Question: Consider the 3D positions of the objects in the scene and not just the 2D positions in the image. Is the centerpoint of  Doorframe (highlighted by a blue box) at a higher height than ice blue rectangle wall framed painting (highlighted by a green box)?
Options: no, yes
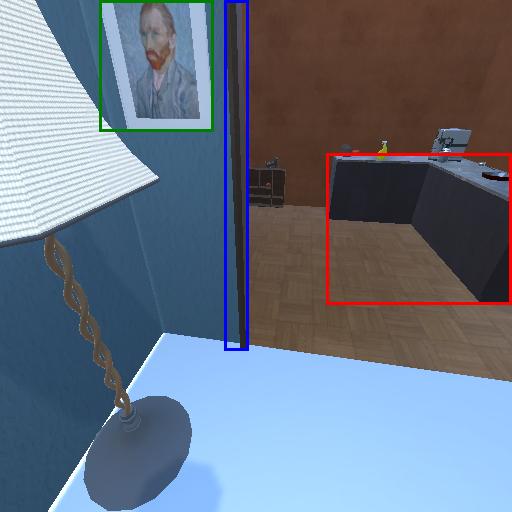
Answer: no